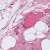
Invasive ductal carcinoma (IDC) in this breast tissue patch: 0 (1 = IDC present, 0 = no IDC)